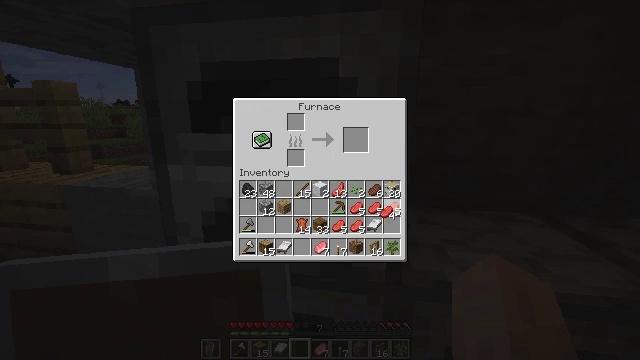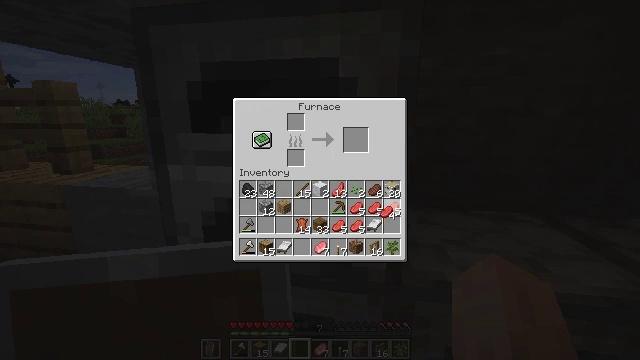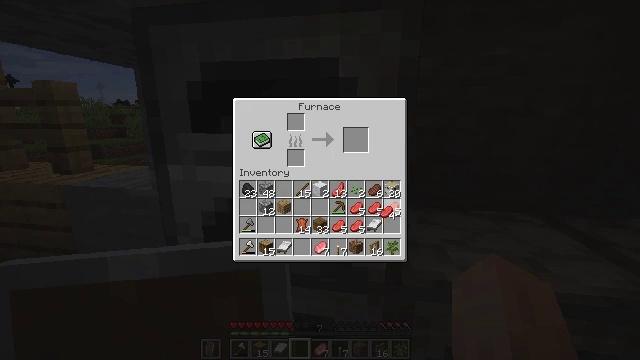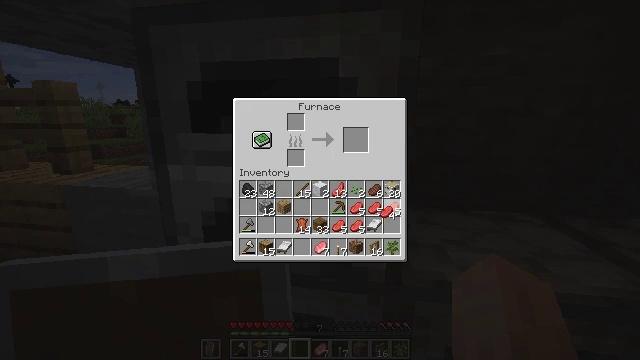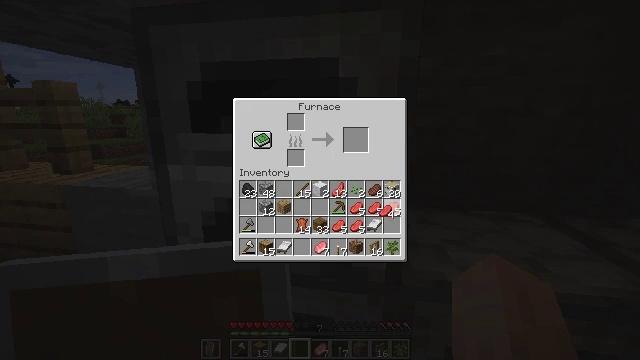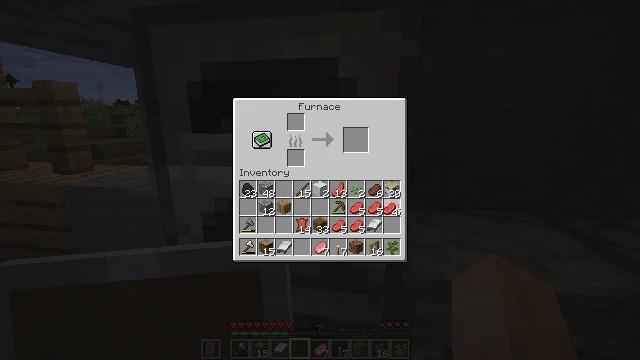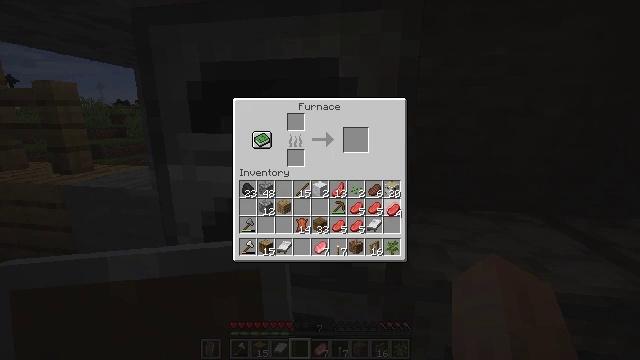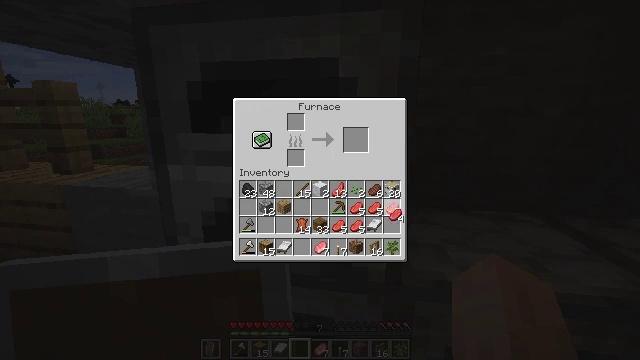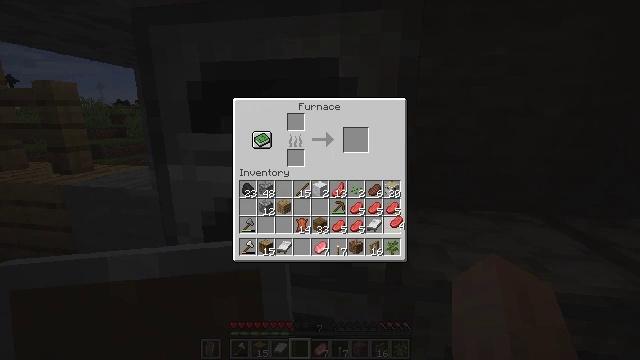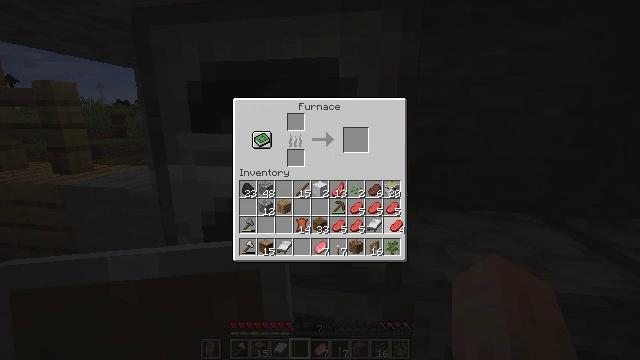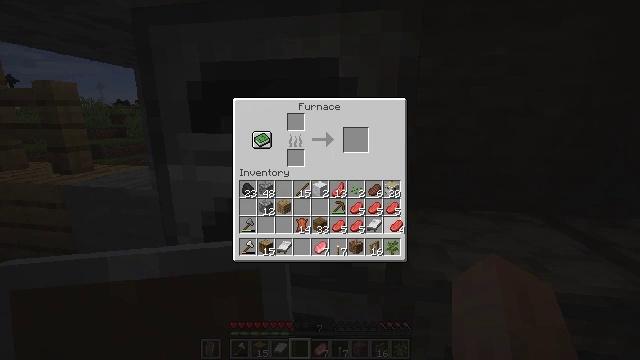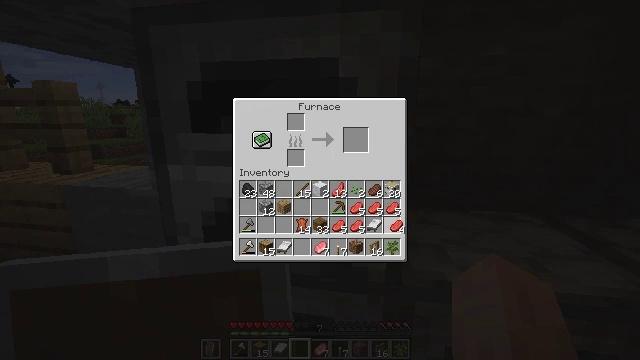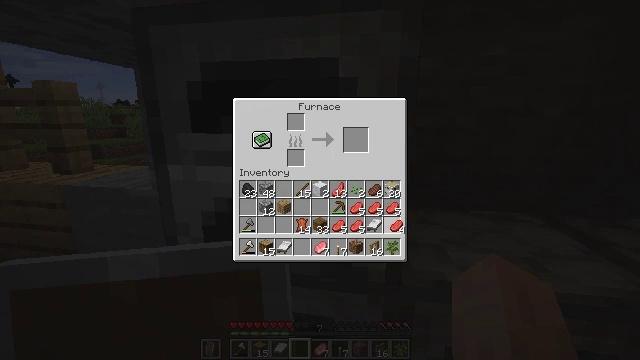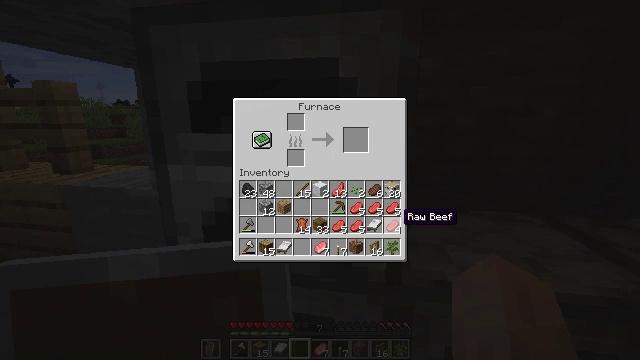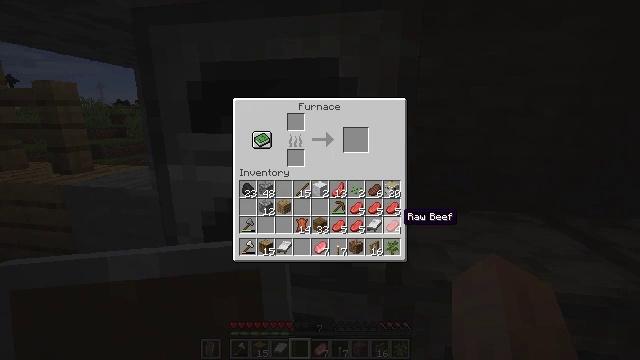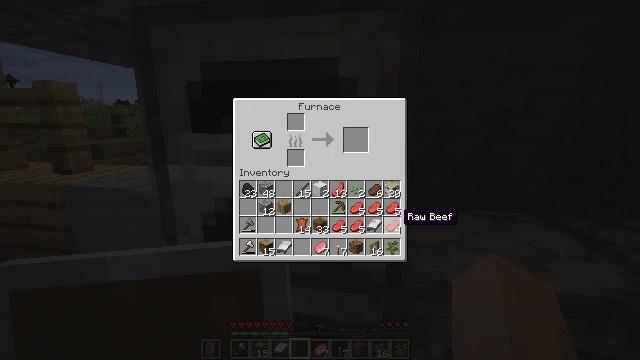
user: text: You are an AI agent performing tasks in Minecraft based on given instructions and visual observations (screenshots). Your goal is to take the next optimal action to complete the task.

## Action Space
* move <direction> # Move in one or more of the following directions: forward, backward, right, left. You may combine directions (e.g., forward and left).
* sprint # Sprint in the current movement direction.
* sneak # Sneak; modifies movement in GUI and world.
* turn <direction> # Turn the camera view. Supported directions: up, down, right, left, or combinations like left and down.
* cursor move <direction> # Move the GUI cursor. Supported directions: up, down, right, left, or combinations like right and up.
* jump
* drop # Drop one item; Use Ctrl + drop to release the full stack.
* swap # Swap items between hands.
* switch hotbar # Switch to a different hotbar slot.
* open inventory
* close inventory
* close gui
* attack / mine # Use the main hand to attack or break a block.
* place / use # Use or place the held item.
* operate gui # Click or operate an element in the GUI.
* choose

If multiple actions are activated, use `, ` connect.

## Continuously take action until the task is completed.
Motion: motion action
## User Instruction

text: Take down the wall torch for reuse.
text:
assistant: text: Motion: no_op
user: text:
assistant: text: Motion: no_op
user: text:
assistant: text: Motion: no_op
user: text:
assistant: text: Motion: no_op
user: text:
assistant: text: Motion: no_op
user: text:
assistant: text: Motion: no_op
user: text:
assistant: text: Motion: no_op
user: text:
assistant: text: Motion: cursor move down
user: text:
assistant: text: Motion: no_op
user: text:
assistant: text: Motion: operate gui
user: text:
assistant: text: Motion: operate gui
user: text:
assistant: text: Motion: operate gui
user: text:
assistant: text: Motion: no_op
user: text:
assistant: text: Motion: no_op
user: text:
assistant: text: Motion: no_op
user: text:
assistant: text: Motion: no_op
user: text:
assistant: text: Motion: no_op
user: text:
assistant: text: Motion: no_op
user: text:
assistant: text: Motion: no_op
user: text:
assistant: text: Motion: no_op
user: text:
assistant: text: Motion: no_op
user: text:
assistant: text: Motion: no_op
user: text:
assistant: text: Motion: no_op
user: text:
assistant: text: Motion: no_op
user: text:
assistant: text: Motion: no_op
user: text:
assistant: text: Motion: no_op
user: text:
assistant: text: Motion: operate gui
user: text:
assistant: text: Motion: operate gui
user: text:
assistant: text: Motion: operate gui
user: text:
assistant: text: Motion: no_op